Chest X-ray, PA view. Patient: 65 years old, sex F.
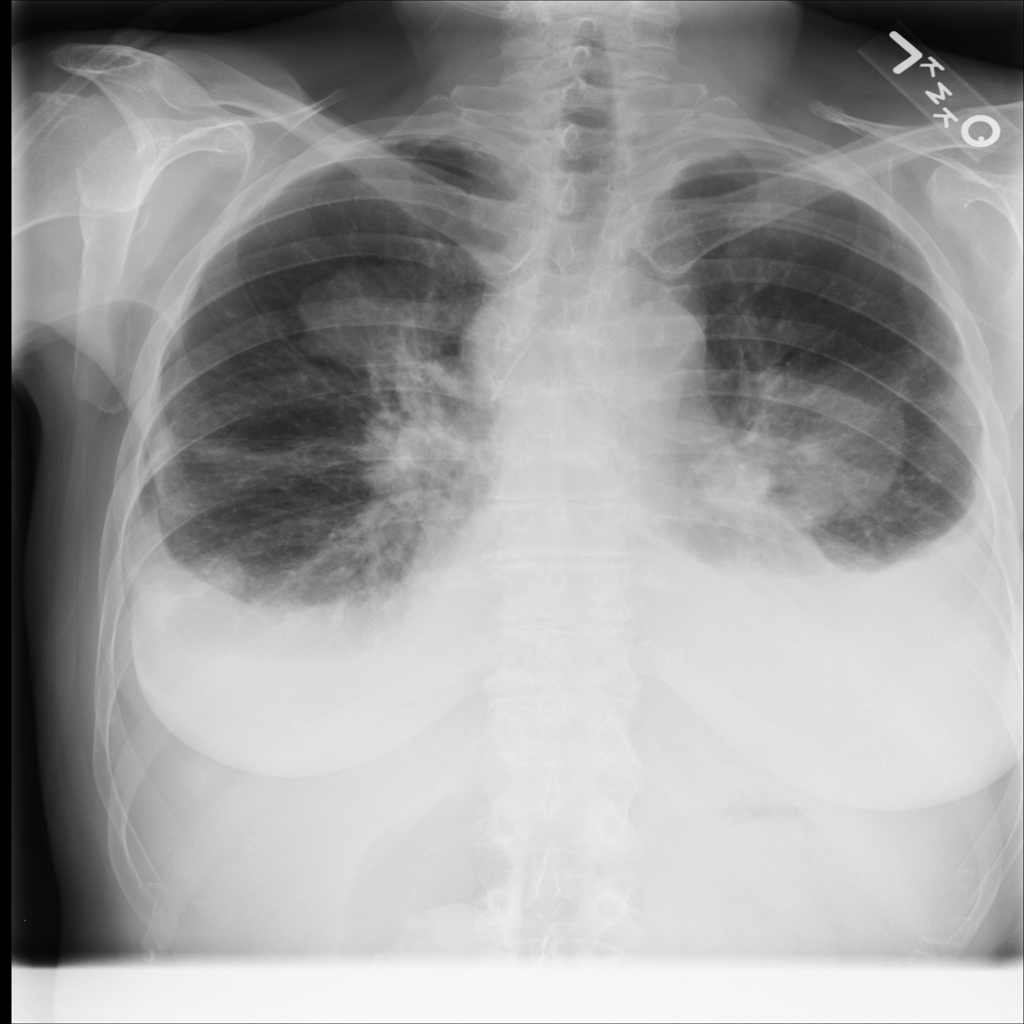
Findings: Effusion, Mass